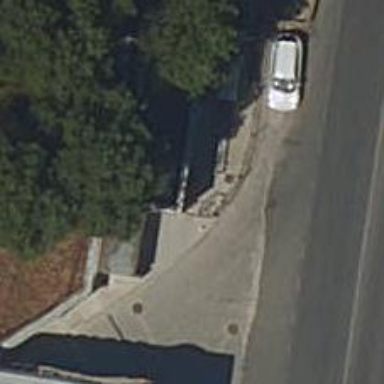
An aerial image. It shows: Toilets are available here.